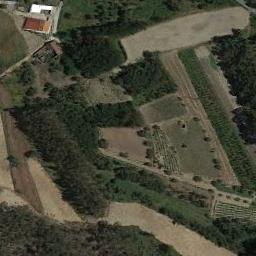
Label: terrace